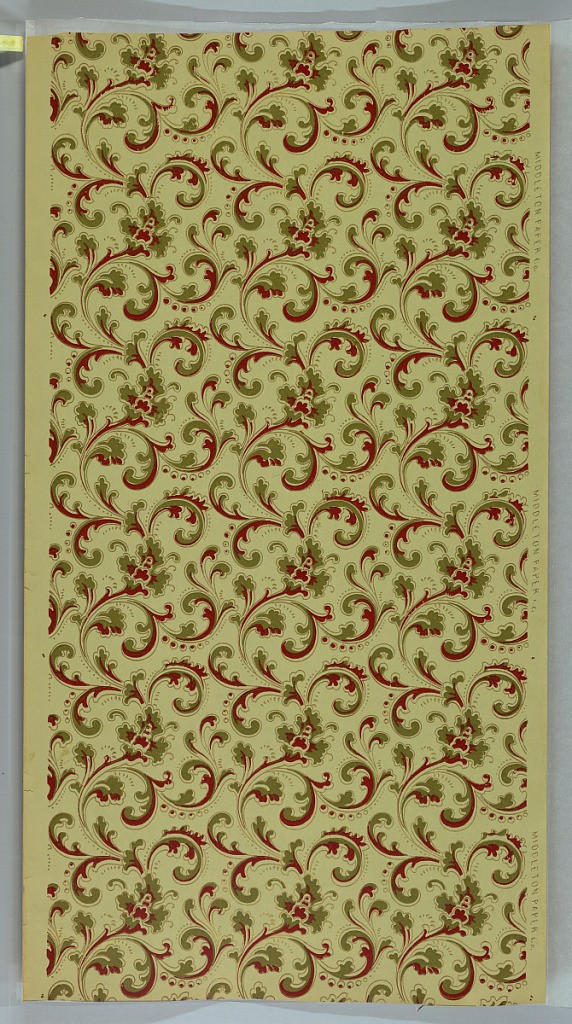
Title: Sidewall
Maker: Middleton Paper Company
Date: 1905–1915
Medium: Machine-printed paper
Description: On tan paper, allover scrolls in green, red, and gold.